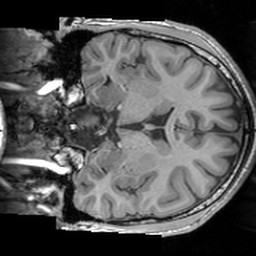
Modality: T1w
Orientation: coronal
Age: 21
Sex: male
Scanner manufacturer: siemens
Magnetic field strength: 3 T
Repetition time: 1.63 s
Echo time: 0.00311 s